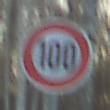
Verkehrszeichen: Geschwindigkeit100
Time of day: SunriseSunset
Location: Outdoor (Nature)
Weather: Clear
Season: Winter
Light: Natural